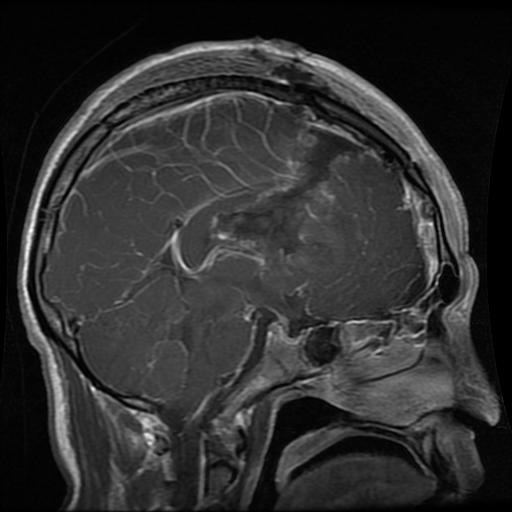
Label: glioma